Aerial crown-view tile of a tropical tree (Barro Colorado Island, Panama), acquired 20240716:
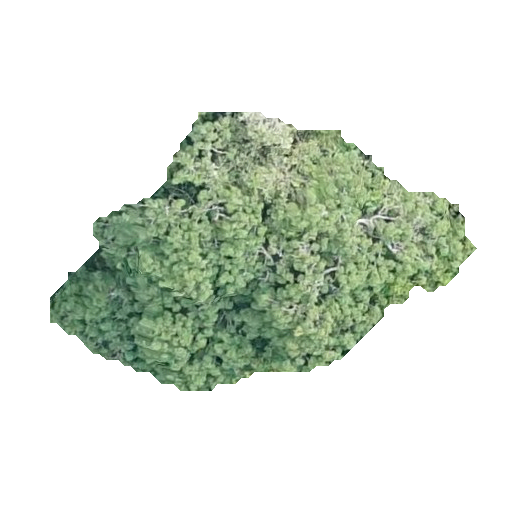
Species: Ceiba pentandra
GBIF accepted scientific name: Ceiba pentandra
Crown area: 114.802 m²